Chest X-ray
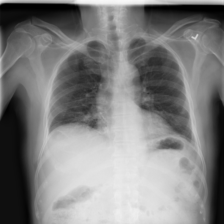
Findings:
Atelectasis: negative
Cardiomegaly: negative
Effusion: negative
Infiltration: negative
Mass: negative
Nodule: negative
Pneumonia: negative
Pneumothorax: negative
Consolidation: negative
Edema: negative
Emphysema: negative
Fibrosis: negative
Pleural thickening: negative
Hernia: negative